Question: I have experienced the following problem while writing a test. Please find a picture bellow.

If I create validateGameExistance function in the unit test project then it works fine.
How could it be solved?
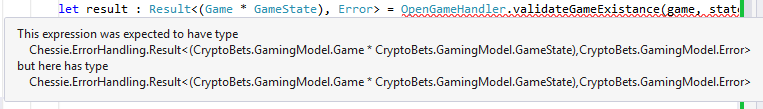
Answer: It is hard to give a definite answer (based just on the screenshot), but you can get this kind of error when some of the types involved in the type error are defined in multiple places (so, the type name would look the same, but they would actually be different types in different assemblies).
For example, if the 'Result<T>' type is defined in multiple projects and the function you're calling returns one of them, but your annotation is referring to another one.